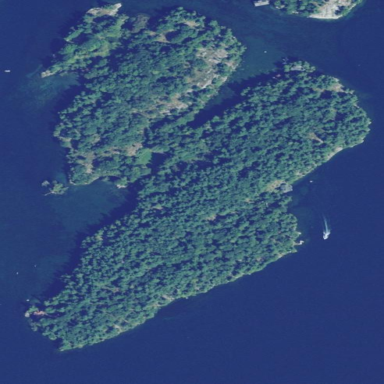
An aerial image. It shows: Islet.